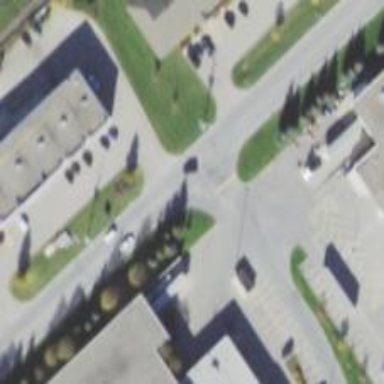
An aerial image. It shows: Service road with asphalt surface. There is sidewalk on the left side.